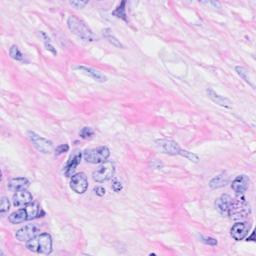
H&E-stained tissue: Breast